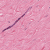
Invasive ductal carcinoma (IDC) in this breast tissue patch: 0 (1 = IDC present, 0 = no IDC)